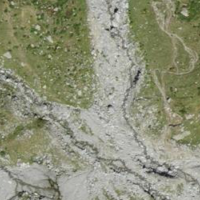
EUNIS habitat code: 31
Species observed at this site:
Rhododendron ferrugineum
Bartsia alpina